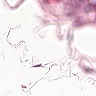
Metastatic tissue present: no